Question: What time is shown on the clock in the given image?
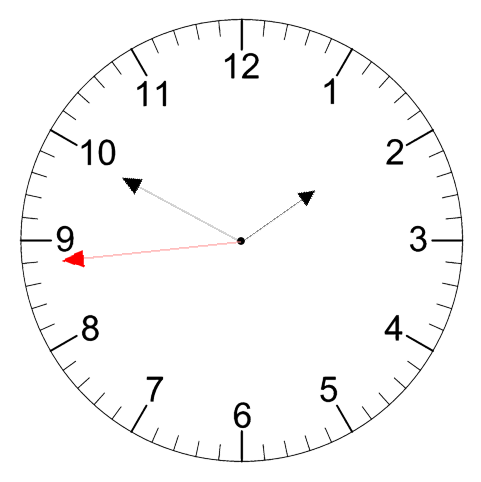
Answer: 01:49:44